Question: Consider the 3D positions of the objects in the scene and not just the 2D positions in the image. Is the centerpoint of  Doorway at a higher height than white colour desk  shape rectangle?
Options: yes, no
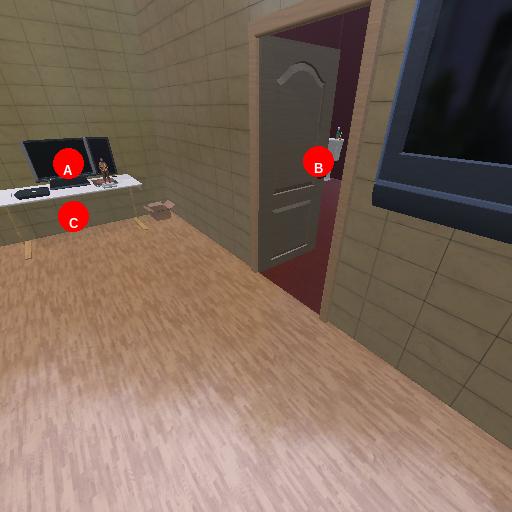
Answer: yes